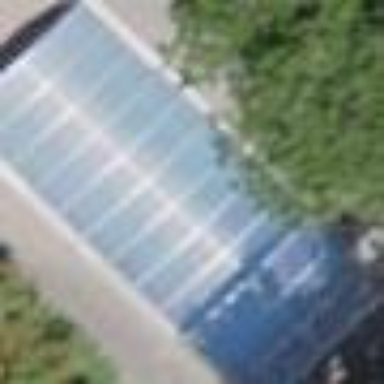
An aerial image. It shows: Swimming pool located in leisure land.